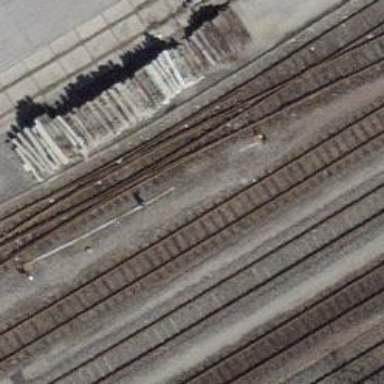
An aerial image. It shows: Railway switch.